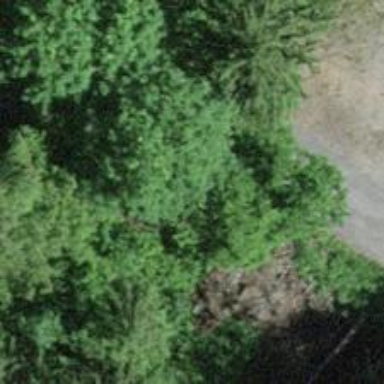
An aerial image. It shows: Track with fine gravel surface of the highest grade level.